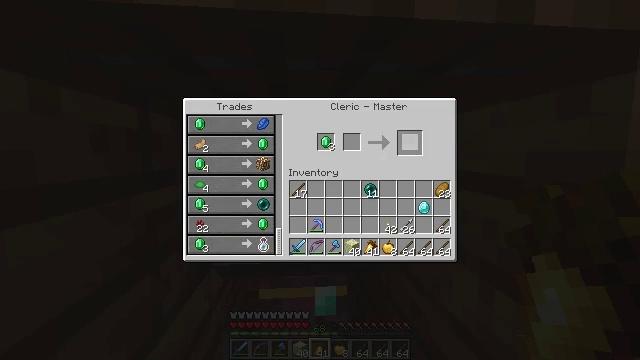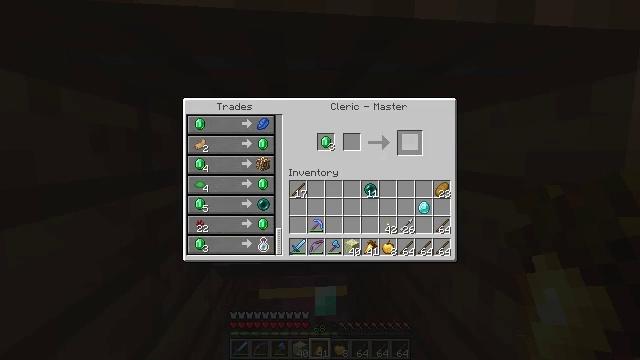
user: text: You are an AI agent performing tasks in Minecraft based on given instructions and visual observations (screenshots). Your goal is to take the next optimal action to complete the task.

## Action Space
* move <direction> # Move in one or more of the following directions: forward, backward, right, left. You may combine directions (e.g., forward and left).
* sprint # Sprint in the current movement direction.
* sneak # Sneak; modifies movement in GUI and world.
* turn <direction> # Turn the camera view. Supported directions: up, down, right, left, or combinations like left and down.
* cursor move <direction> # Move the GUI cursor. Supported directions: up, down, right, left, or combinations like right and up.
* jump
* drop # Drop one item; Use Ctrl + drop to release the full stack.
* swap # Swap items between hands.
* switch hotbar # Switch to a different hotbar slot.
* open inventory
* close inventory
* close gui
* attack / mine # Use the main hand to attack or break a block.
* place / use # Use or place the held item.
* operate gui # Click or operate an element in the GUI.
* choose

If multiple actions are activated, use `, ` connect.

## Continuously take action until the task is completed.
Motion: motion action
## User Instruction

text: Produce an ender pearl.
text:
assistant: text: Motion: sneak
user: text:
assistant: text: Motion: sneak